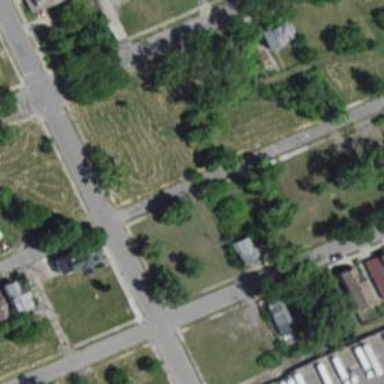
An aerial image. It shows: Alley classified as service road.